Interaction volume radius: 10 \u00c5
Interaction volume height: 20 \u00c5
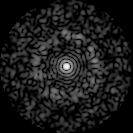
Disorder parameter: 0.8297